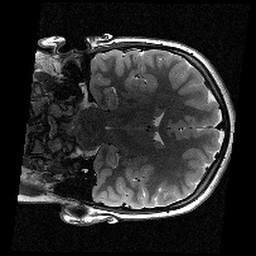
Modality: T2w
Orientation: coronal
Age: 12
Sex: female
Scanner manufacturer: siemens
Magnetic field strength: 3 T
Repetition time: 9.23 s
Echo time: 0.067 s